Interaction volume radius: 5 \u00c5
Interaction volume height: 25 \u00c5
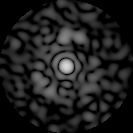
Disorder parameter: 0.7691